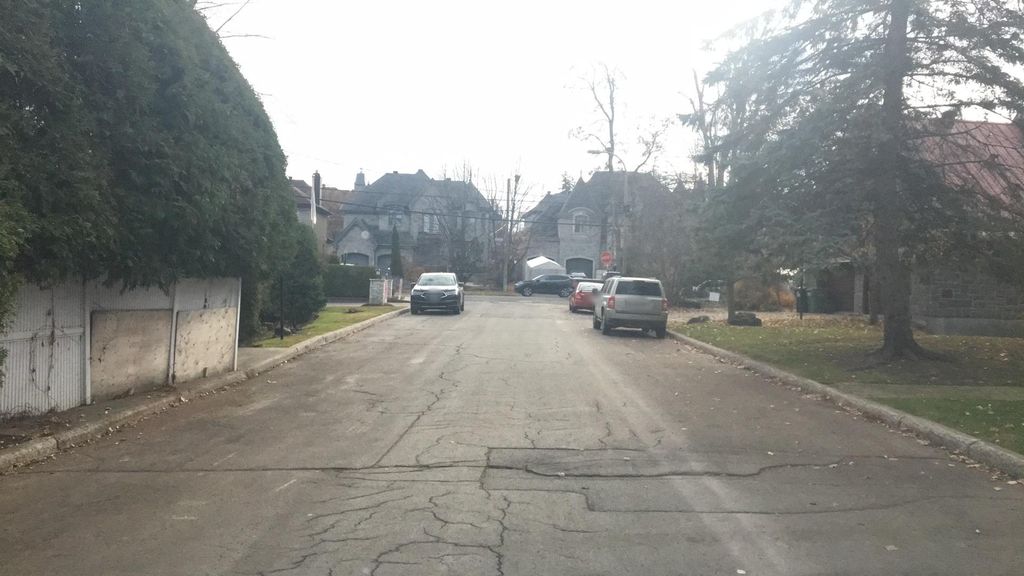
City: montreal